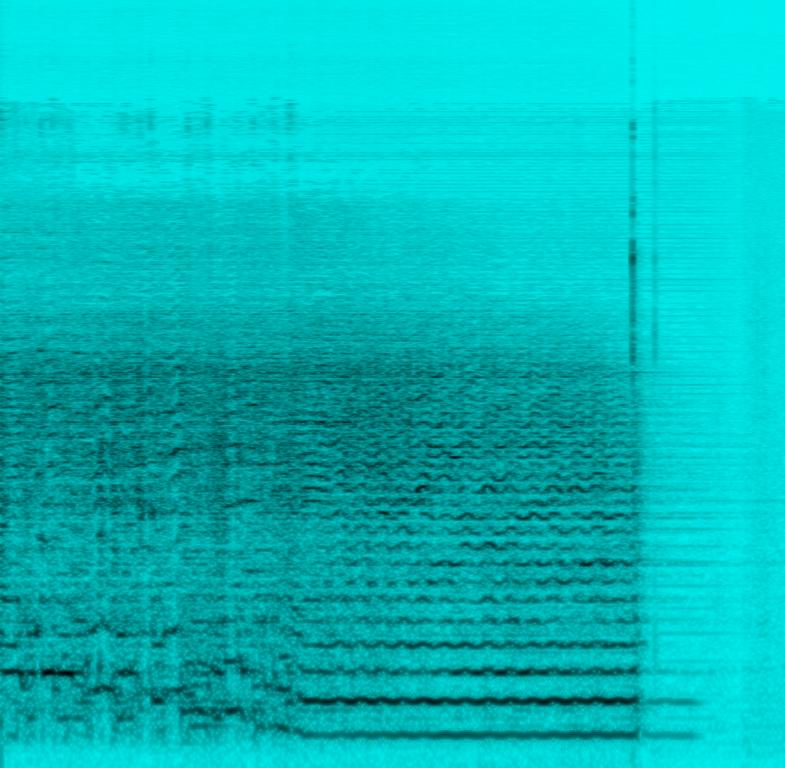
The low quality recording features a distorted electric guitar solo melody playing. At the end of the loop, there is a short pedal tap sound. The recording is a bit noisy, but it sounds passionate.